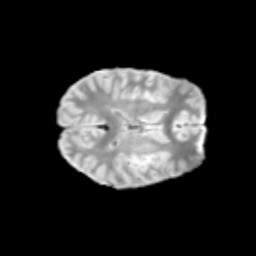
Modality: T2w
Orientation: axial
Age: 11
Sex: male
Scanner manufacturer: siemens
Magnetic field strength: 3 T
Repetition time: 3.8 s
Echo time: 0.07 s